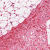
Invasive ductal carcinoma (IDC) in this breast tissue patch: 0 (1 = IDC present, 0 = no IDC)